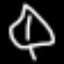
Label: leaf